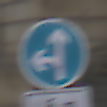
Verkehrszeichen: VorgeschriebeneFahrtrichtungGeradeausOderLinks
Zusatzzeichen unten: EinspurigeFahrzeugeFrei2
Umgebung: Outdoor, Urban
Tageszeit: Midday
Wetter: Overcast
Licht: Natural
Jahreszeit: NotSpecified
Kontrast: LowContrast